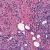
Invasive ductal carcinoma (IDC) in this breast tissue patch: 1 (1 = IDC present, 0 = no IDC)